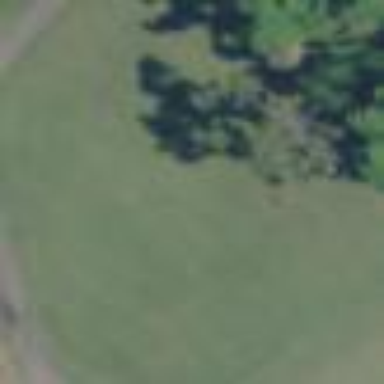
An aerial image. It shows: Grassy area designated as golf fairway.